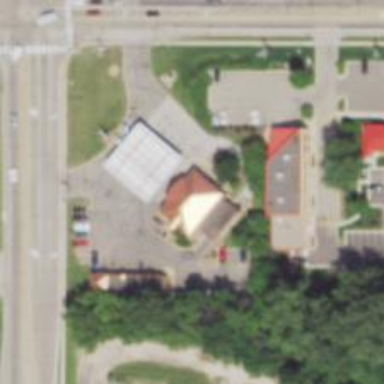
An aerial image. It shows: Convenience shop.